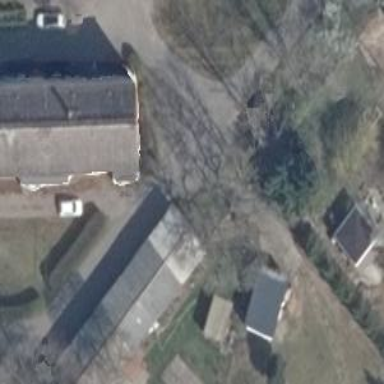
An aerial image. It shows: Group of garages.